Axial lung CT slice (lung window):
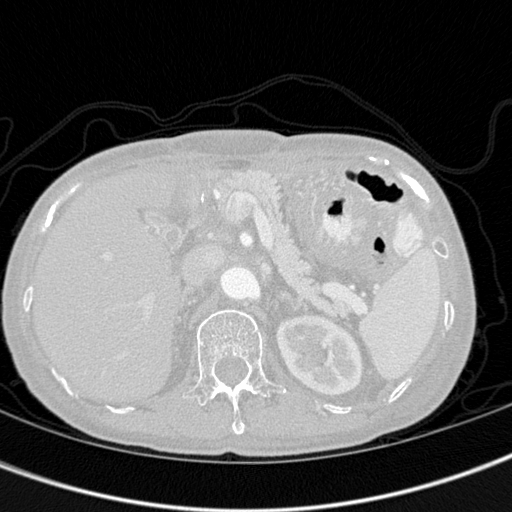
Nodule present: no